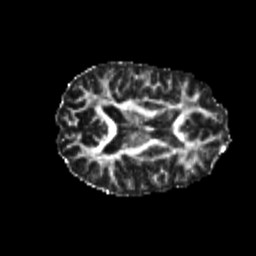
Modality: FA
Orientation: axial
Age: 22
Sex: female
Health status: healthy
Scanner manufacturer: philips
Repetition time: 7.393 s
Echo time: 0.08599 s